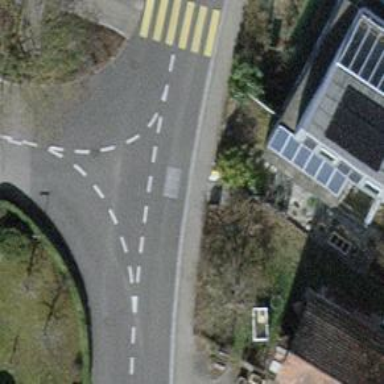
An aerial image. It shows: Post box is visible.